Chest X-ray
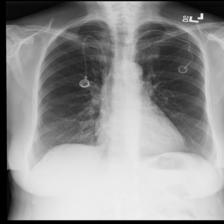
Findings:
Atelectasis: negative
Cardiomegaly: negative
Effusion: positive
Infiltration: negative
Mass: negative
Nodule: negative
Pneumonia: negative
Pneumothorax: negative
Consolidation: negative
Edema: negative
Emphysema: negative
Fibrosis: positive
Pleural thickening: negative
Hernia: negative